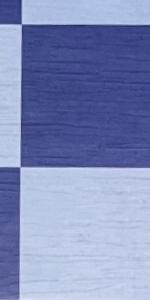
Label: Empty